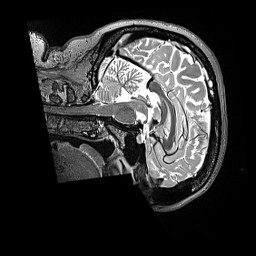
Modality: T2w
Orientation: sagittal
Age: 36
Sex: female
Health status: ill
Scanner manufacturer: siemens
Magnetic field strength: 3 T
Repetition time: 3.2 s
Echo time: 0.564 s